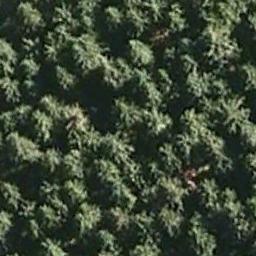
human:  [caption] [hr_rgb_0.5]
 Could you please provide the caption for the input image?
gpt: The wildwood is full of green trees .

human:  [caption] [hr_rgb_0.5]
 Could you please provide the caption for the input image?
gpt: This is a dense forest .

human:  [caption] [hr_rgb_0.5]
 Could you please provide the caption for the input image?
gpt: Many green trees are in a forest and the leaves cast a black shadow .

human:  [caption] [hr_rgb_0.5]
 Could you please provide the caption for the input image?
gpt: The forest has a lot of randomly arranged green trees .

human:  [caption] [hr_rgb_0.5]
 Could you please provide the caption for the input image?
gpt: A forest with many green trees .